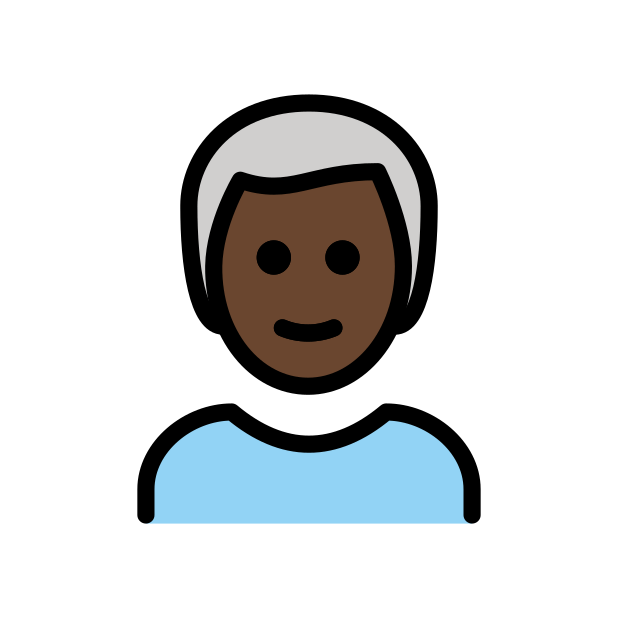
man: dark skin tone, white hair